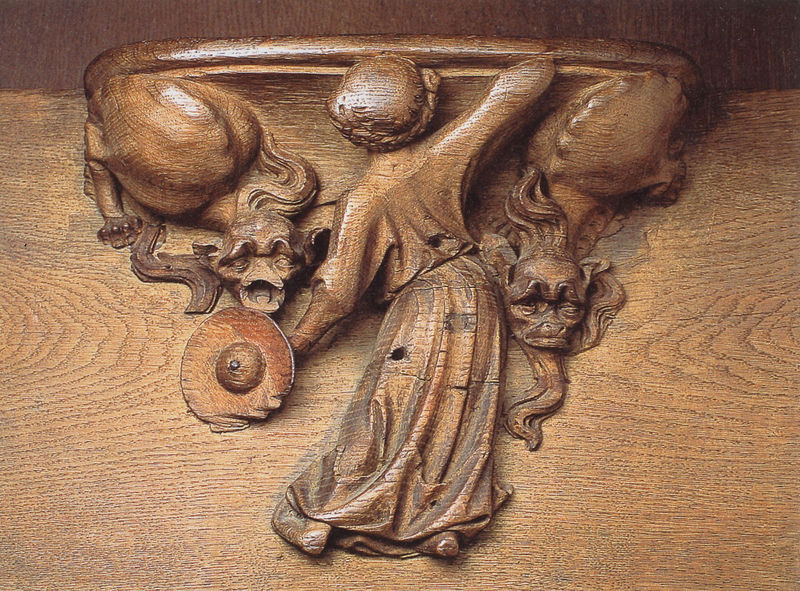
Titel: Kölner Dom, Chorgestühl
Standort: Köln, Dom (EU - D - NRW)
Schlagwörter: kopf, wasser, mädchen, braun, frau, holz, hut, hüte, kleid, kopfbedeckungen, köpfe, rücken, hunde, tiere, rock, mütze, mützen, arm, falten, kirche, figur, kopfbedeckung, relief, bank, gestühl, weib, zopf, hinten, haarkranz, schnitzerei, rückansicht, fisch, löwen, teufel, fabelwesen, mönch, weibchen, drachen, dirndl, geschnitzt, chorgestühl, holzschnitzerei, scnitzerei, hundeköpfe, ricken, gretelfrisur